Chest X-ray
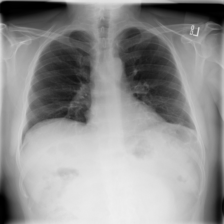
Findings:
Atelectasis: negative
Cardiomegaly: negative
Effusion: negative
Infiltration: positive
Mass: negative
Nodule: negative
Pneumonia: negative
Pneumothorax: negative
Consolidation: negative
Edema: negative
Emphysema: negative
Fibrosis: negative
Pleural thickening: negative
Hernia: negative